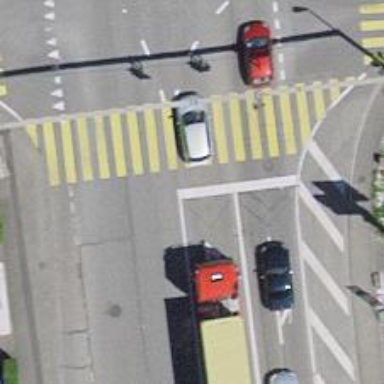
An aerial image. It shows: Road with traffic signals.